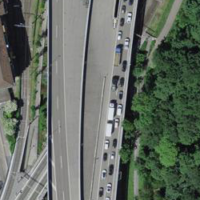
EUNIS habitat code: 57
Species observed at this site:
Allium ursinum
Lamium galeobdolon
Motacilla cinerea
Baccha elongata
Urtica dioica
Taraxacum officinale
Cinclus cinclus
Circaea lutetiana
Aegopodium podagraria